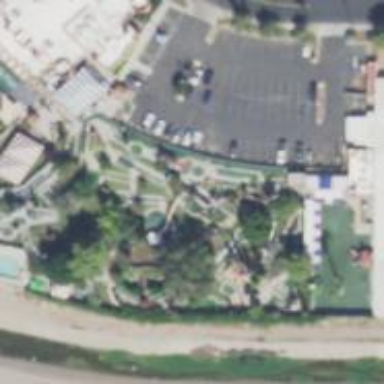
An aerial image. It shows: Miniature golf course.